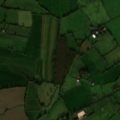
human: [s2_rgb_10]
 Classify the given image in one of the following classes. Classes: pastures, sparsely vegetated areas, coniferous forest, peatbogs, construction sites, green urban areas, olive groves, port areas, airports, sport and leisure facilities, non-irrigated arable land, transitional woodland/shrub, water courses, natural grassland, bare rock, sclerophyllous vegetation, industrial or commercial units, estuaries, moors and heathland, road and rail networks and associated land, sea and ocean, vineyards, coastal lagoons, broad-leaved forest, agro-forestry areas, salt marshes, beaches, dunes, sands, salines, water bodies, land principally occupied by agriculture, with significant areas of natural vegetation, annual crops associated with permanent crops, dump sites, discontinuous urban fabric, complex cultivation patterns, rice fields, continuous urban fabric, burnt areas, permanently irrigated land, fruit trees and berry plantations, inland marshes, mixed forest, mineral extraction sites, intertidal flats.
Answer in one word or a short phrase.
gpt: non-irrigated arable land, pastures, complex cultivation patterns